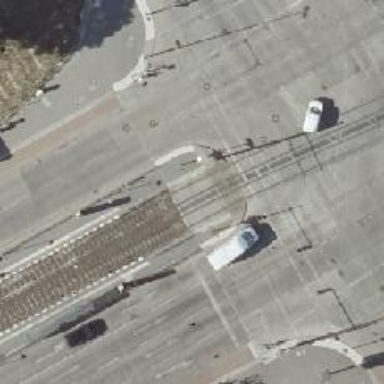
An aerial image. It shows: Tram crossing with traffic signals.